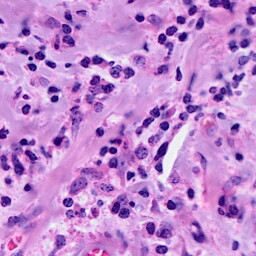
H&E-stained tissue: Breast